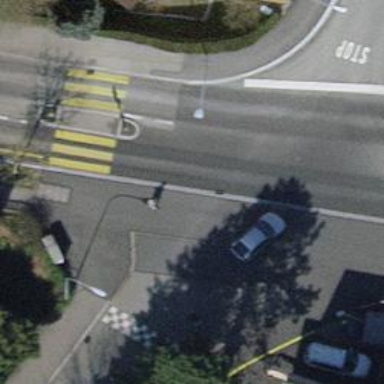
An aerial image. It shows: Unmarked crossing with traffic calming table on the road.